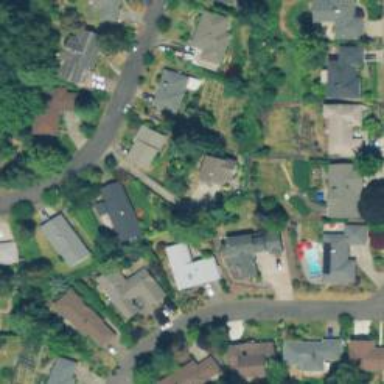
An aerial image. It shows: Driveway.